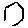
Label: hexagon